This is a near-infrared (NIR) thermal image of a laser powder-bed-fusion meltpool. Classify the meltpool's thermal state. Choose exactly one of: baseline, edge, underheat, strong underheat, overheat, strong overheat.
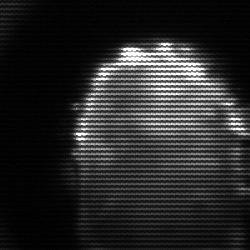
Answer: baseline